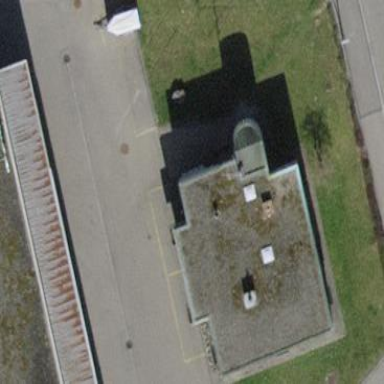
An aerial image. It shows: Building with flat roof.